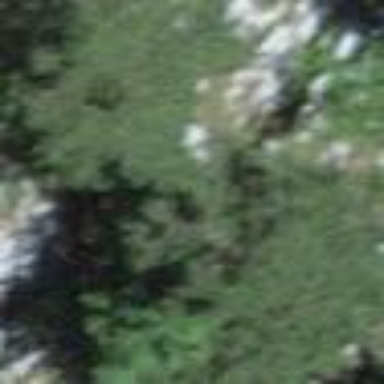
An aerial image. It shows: Forest area.